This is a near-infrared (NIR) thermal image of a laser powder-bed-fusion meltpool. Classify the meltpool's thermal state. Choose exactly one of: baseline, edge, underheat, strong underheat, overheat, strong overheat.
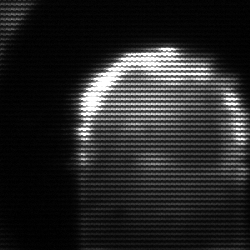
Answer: edge